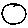
Label: circle